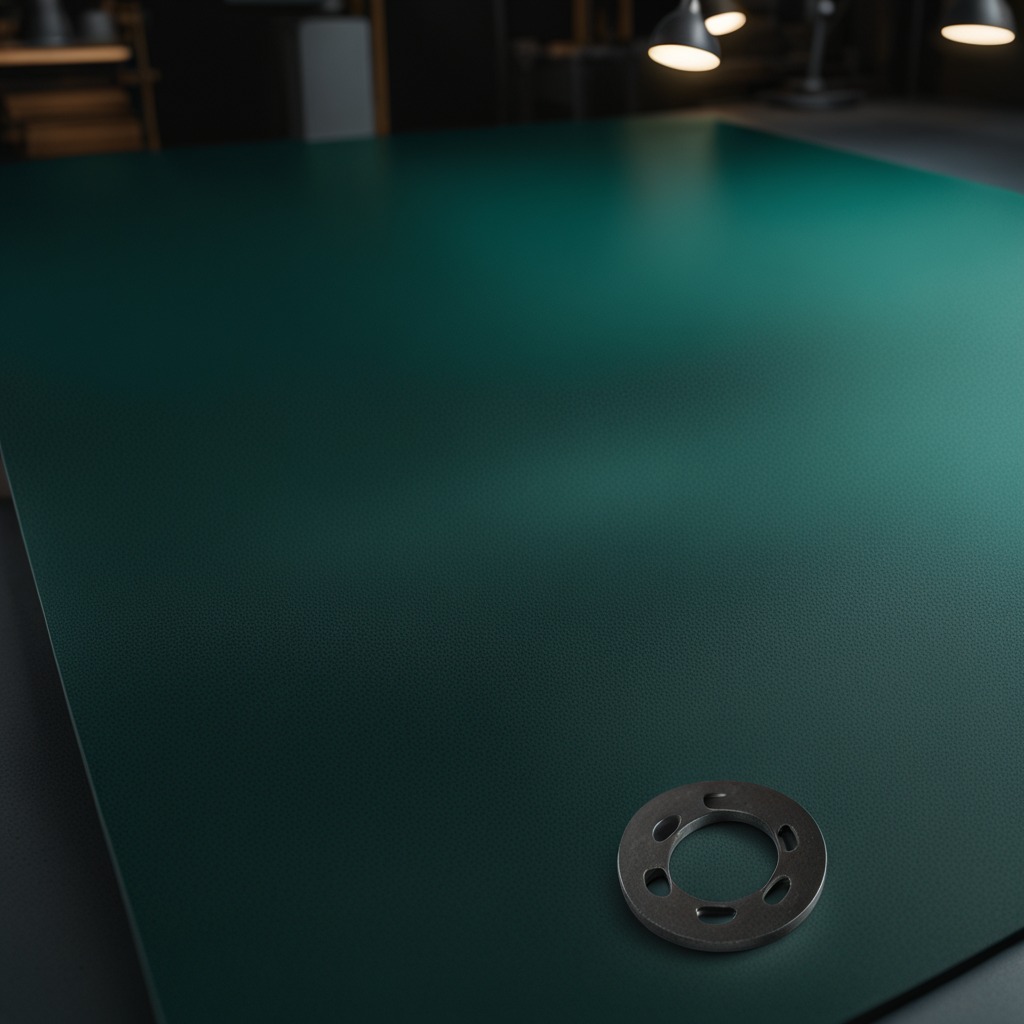
A flat metal washer is lying on the tabletop.